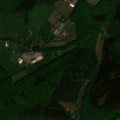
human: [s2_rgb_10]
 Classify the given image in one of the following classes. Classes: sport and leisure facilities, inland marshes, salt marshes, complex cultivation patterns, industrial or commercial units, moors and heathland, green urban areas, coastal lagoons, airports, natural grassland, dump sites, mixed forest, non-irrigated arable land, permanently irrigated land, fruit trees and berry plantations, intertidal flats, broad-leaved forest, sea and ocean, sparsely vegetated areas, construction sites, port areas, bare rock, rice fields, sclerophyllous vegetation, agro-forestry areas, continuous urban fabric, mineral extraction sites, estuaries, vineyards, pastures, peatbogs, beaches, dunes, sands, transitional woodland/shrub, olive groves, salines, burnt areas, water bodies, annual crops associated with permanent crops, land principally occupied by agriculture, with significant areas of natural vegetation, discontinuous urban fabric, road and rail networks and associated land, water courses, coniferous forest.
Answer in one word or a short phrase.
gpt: discontinuous urban fabric, land principally occupied by agriculture, with significant areas of natural vegetation, mixed forest